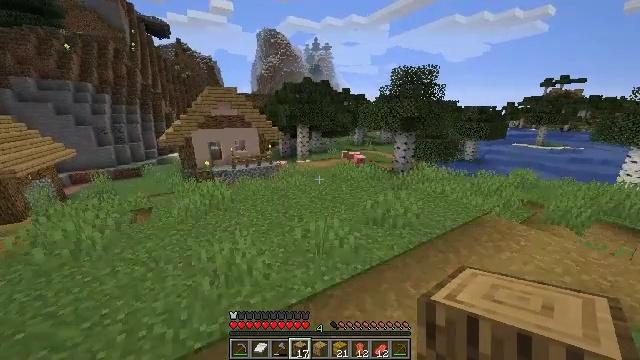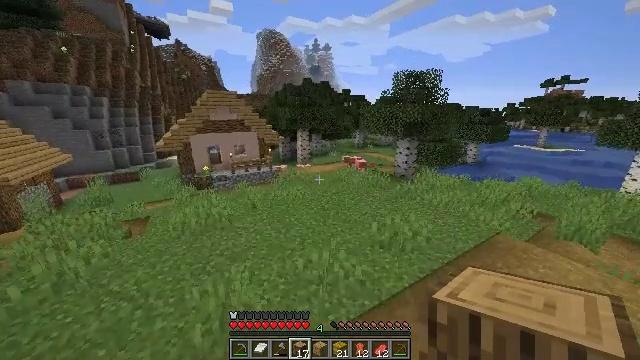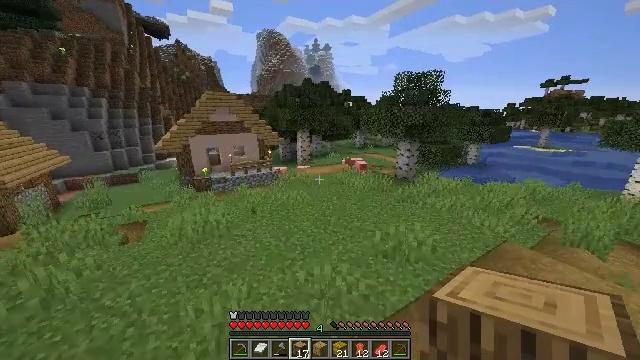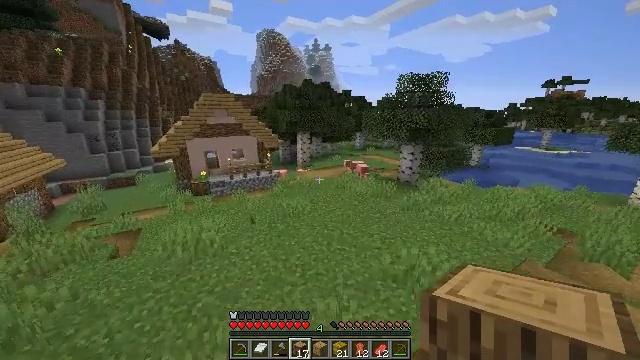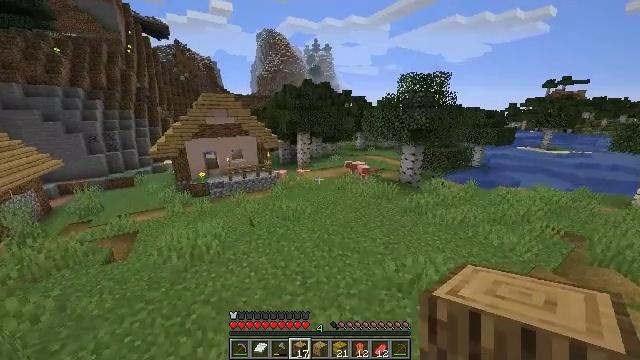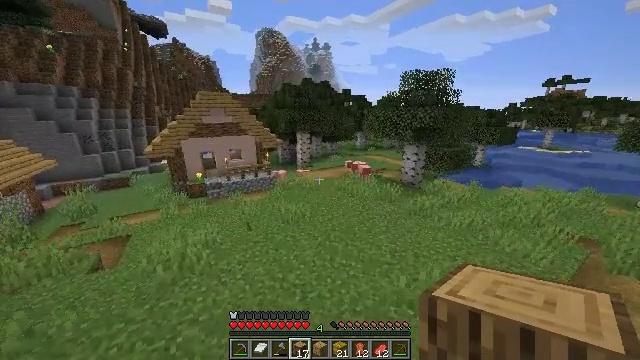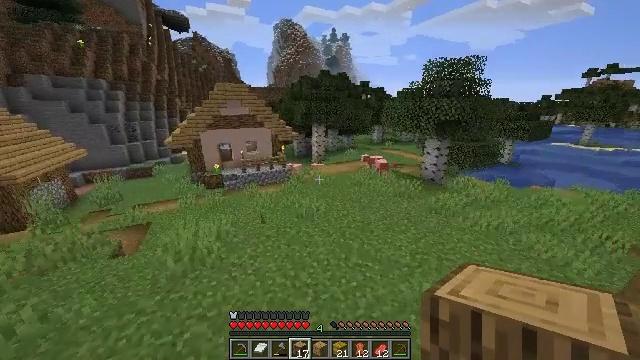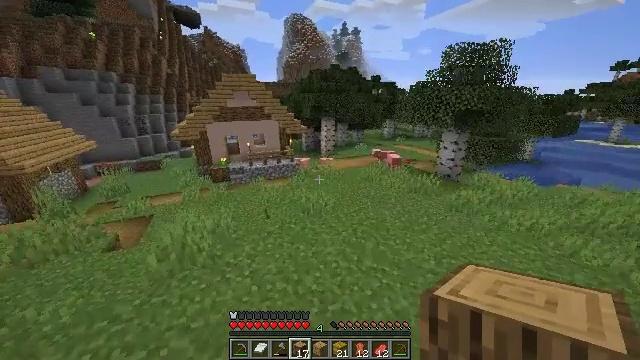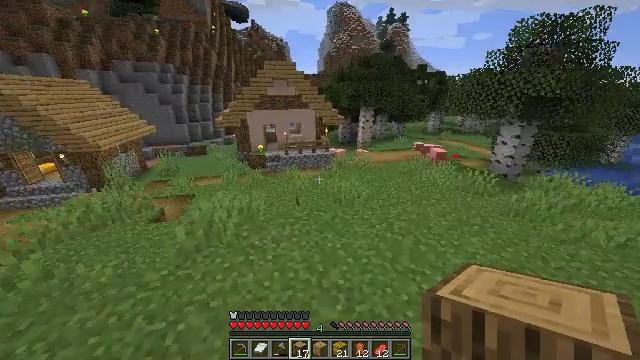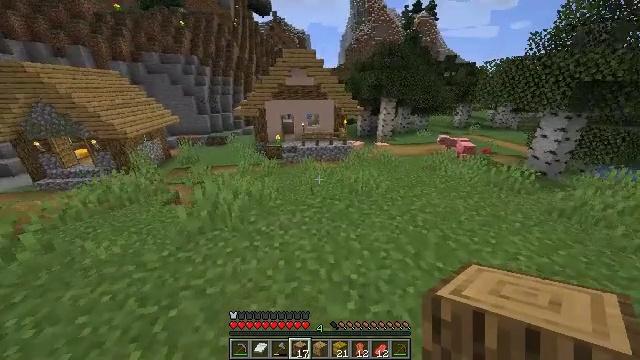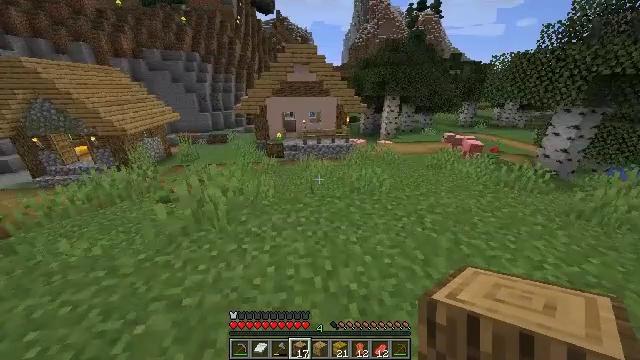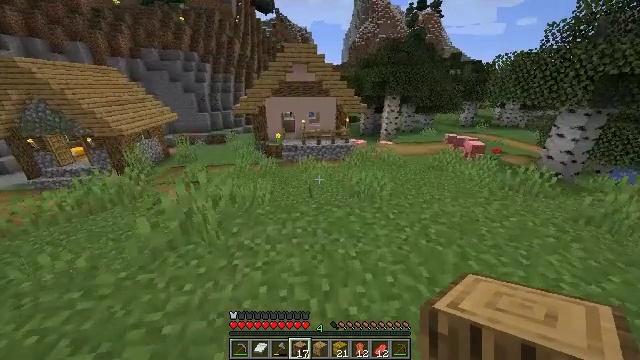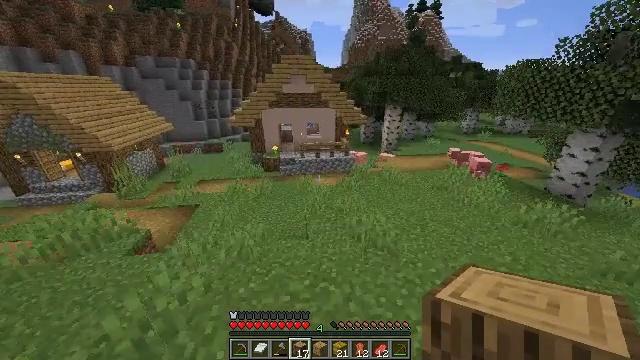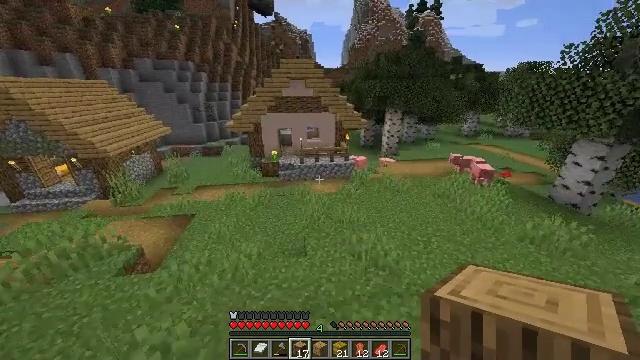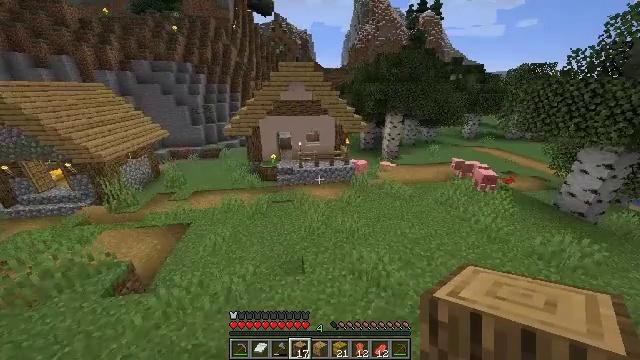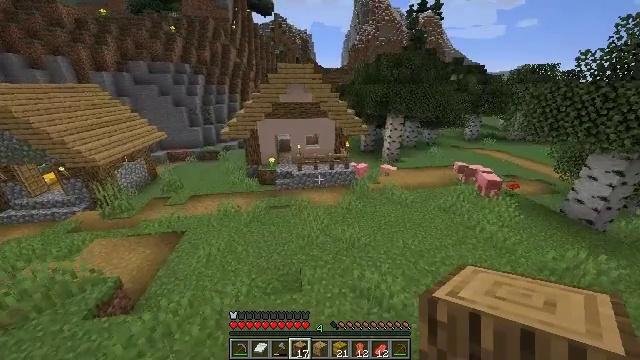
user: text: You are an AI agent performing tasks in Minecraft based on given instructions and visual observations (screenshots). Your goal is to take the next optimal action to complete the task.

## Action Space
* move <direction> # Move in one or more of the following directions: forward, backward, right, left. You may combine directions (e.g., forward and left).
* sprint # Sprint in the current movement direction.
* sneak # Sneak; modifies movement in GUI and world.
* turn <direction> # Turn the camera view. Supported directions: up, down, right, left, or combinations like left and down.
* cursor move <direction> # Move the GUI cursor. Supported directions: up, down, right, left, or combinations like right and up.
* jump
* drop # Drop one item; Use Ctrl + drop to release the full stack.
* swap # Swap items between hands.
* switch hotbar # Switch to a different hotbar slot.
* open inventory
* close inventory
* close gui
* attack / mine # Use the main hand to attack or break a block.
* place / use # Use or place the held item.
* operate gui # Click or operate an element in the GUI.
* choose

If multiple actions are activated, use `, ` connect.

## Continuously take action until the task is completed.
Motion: motion action
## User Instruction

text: Gather clay blocks.
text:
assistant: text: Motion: move forward, jump
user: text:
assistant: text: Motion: move forward, jump
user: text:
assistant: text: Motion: move forward, jump
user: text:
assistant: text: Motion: move forward, jump
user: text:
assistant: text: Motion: move forward, jump
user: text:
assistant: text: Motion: move forward, turn left and down, jump
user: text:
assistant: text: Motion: move forward, turn left, jump
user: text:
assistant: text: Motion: move forward, turn left and down, jump
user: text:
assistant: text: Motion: move forward, turn left and down, jump
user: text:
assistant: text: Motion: move forward, jump
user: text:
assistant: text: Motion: move forward, jump
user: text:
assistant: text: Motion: move forward, jump
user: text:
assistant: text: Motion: move forward, jump
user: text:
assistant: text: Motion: move forward, jump
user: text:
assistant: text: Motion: move forward, jump
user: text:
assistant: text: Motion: move forward, jump
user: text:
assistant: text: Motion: move forward, jump
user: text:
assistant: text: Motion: move forward, jump
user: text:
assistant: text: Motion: move forward, jump
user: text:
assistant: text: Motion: move forward
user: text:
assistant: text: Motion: move forward
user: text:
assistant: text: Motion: move forward
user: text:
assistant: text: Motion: move forward
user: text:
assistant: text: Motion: move forward
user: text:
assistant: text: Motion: move forward, turn left
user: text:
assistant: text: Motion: move forward, turn left and up
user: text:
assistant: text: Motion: move forward
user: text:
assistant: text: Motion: move forward
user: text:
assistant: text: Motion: move forward
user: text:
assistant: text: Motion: move forward, jump